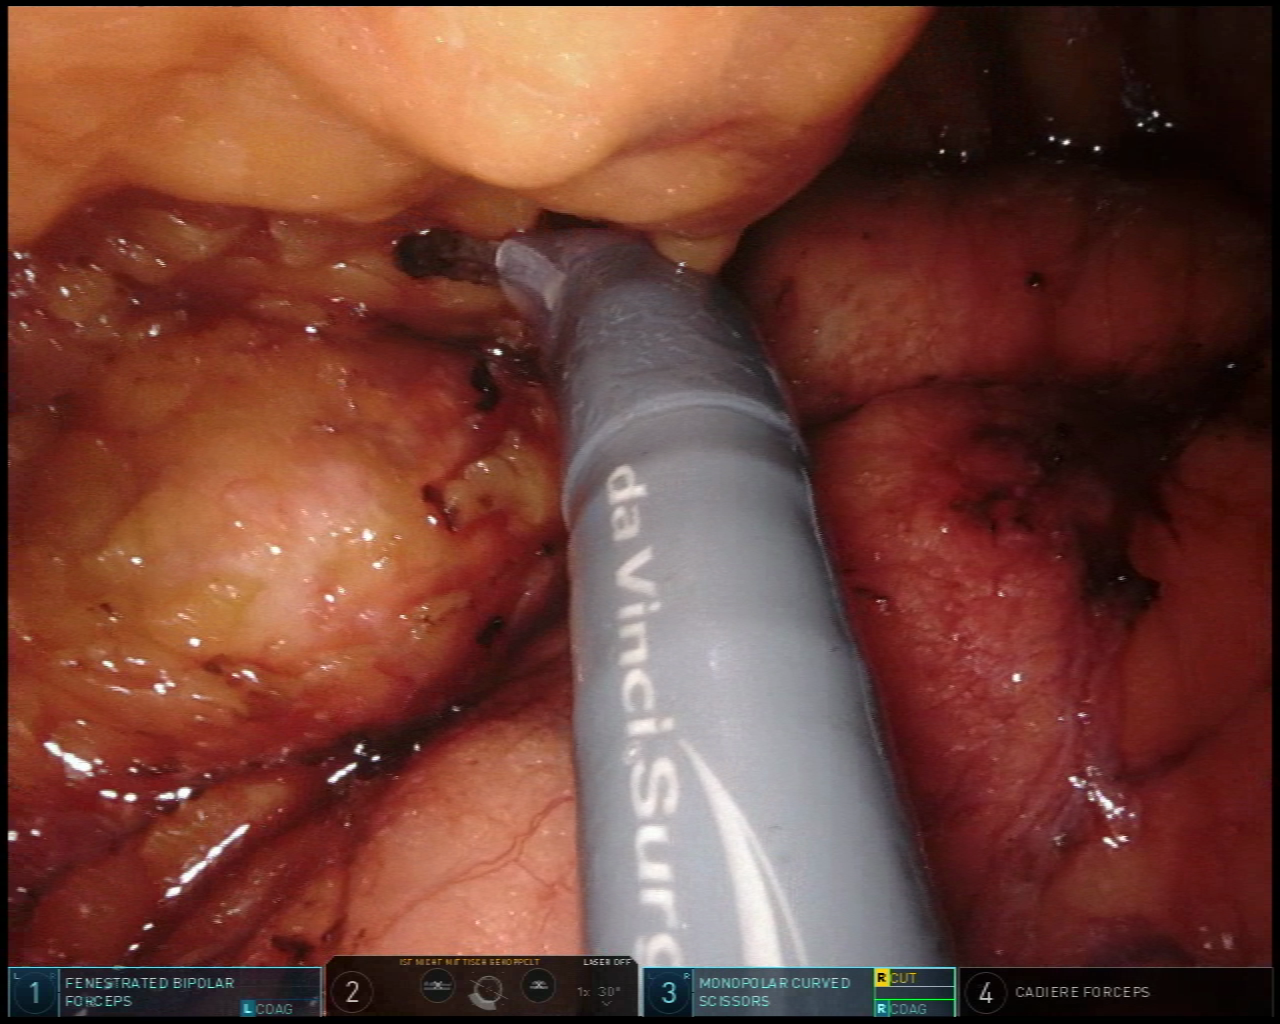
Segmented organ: pancreas
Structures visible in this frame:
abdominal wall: no
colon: no
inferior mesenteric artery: no
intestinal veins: no
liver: no
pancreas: yes
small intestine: no
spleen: no
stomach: no
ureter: no
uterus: no
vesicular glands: no